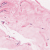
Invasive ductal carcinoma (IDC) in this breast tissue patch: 0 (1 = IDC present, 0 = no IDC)